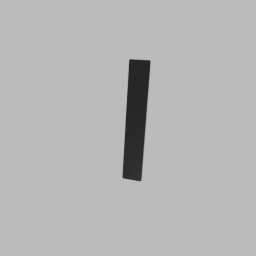
Label: lighting